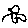
Label: bird